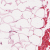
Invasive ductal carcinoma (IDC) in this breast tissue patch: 0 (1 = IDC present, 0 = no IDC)